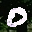
Label: 0